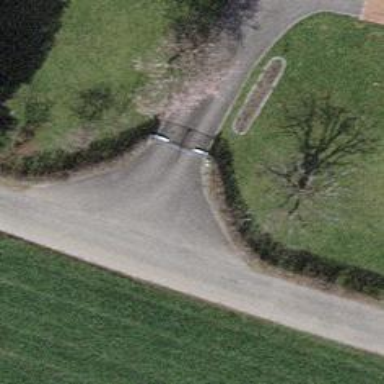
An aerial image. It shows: Gate.